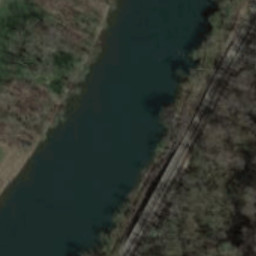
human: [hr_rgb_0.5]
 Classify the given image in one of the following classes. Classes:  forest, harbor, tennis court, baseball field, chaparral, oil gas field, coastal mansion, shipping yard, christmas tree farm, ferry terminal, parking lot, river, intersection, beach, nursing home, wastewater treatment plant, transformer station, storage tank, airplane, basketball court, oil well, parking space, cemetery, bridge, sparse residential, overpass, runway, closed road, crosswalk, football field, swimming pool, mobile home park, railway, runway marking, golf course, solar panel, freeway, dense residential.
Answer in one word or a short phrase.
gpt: river